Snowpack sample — Loveland Pass, Silver Plume, Colorado, USA (1/12/25, 11:40 AM MST)
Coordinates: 39.66, -105.88
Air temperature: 7 °F
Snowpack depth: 140 cm
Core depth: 10 cm
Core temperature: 41 °F
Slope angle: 11°, slope face: 30°
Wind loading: high
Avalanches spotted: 2
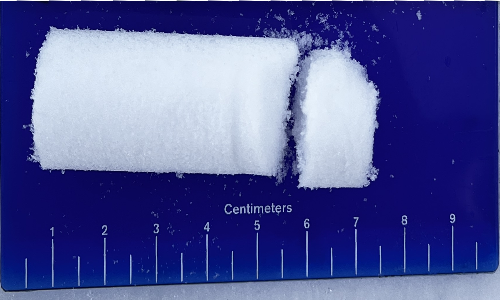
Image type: core
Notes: Pilot using slightly modified coring method that took too large segment for snow profile picturing, advised not to use in higher level models. Two avalanche on south face nearby, partially cloudy with light snow in the last 24 hours. Lots of wind loading on eastern features.